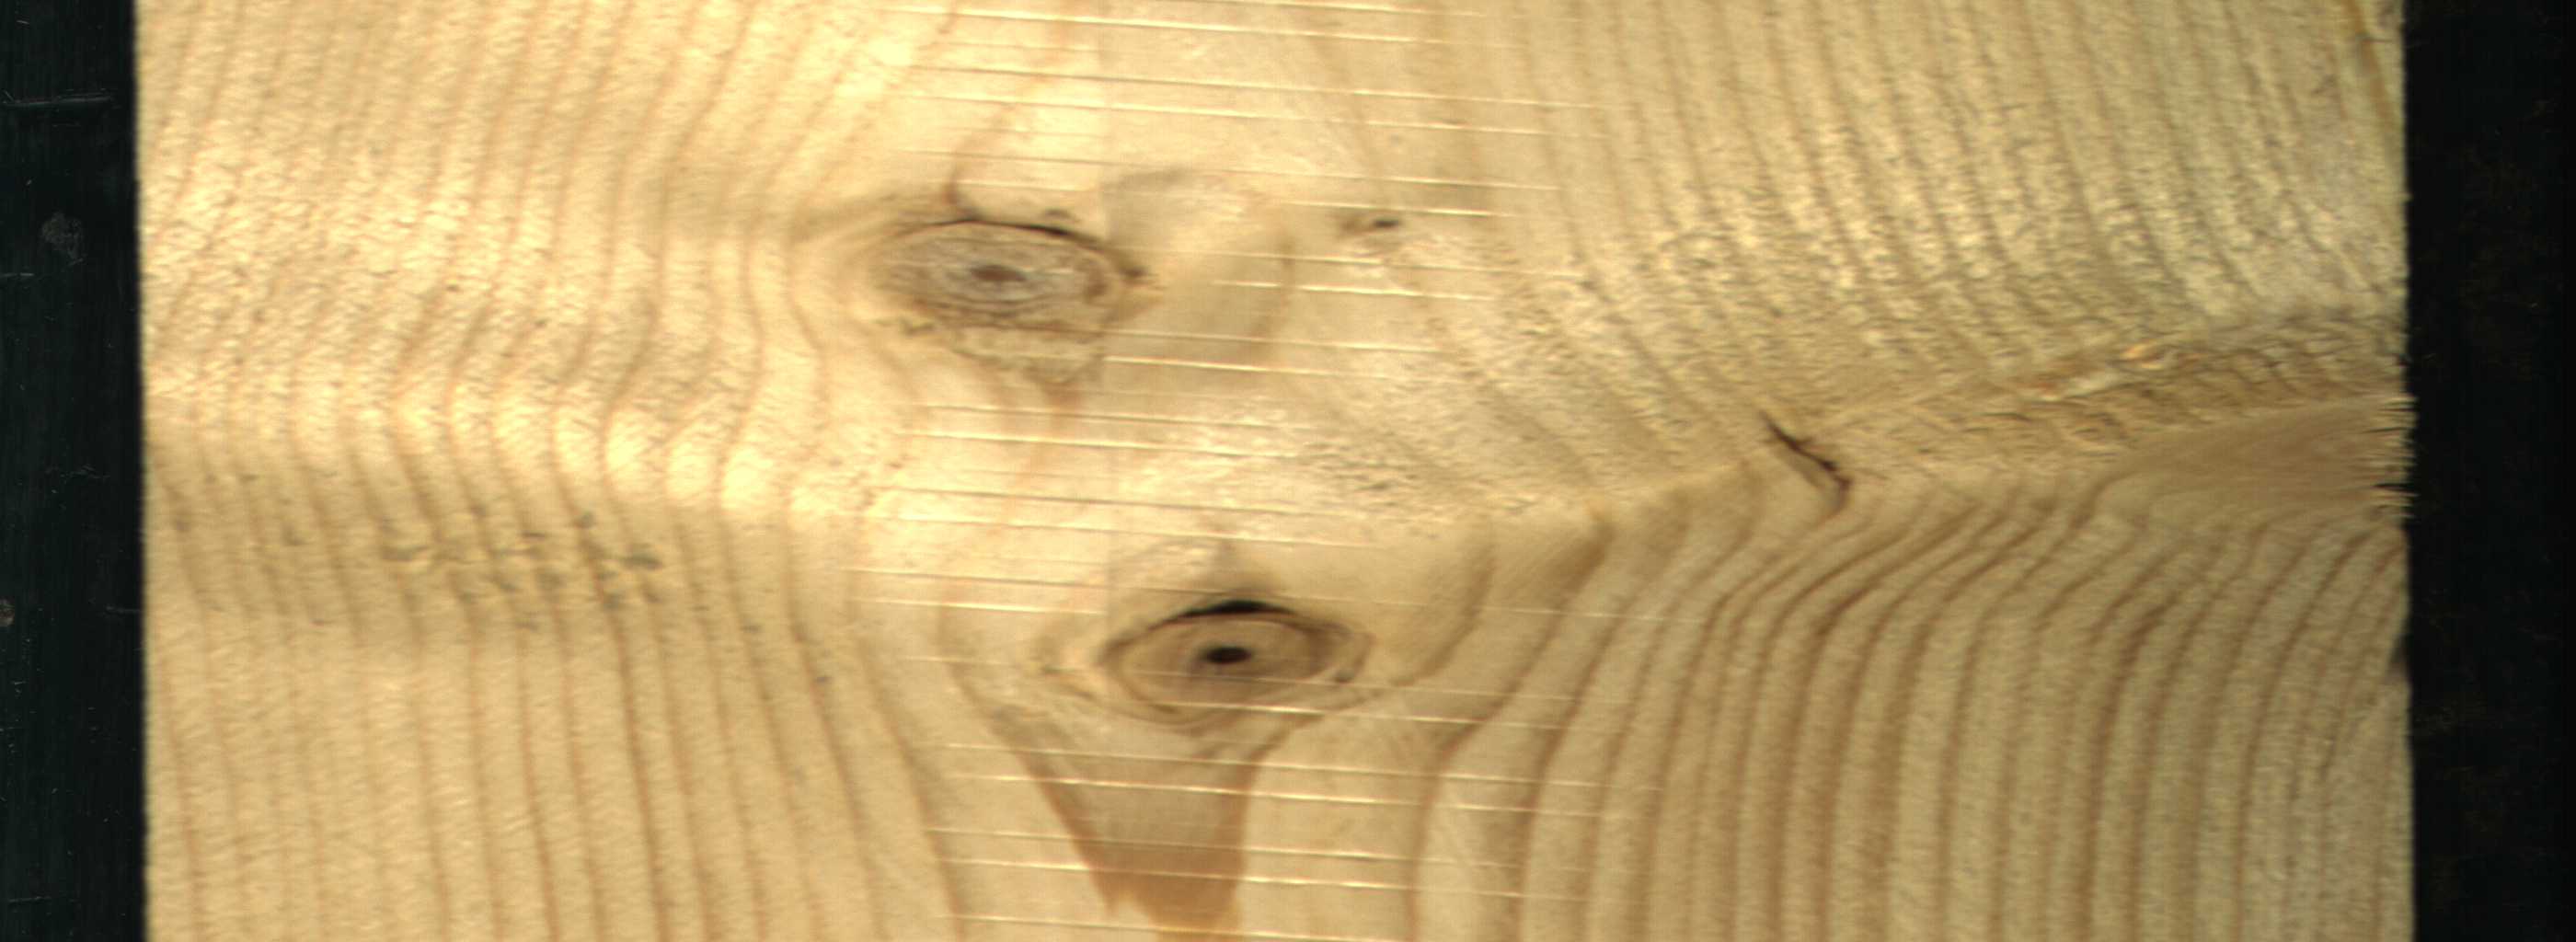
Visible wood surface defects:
Dead_Knot
Live_Knot
Live_Knot